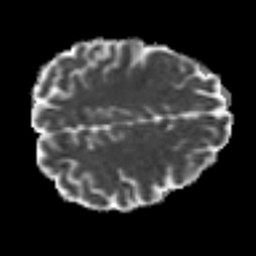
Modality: MD
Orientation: axial
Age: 30
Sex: female
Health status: healthy
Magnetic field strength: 3 T
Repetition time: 7 s
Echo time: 0.0926 s